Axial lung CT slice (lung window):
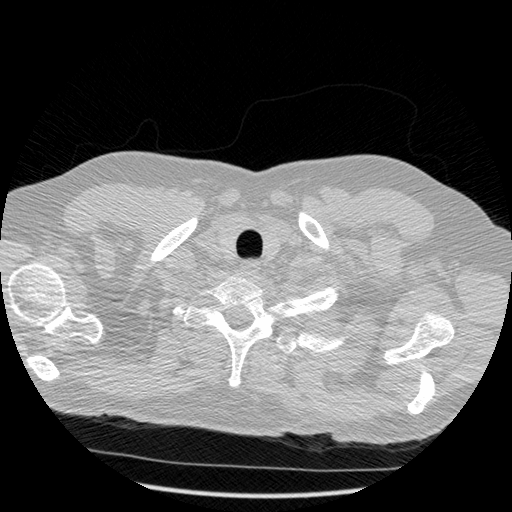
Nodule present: no